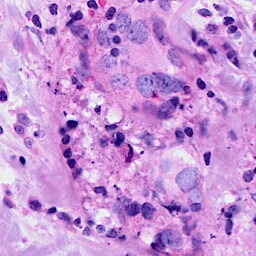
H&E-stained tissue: Breast